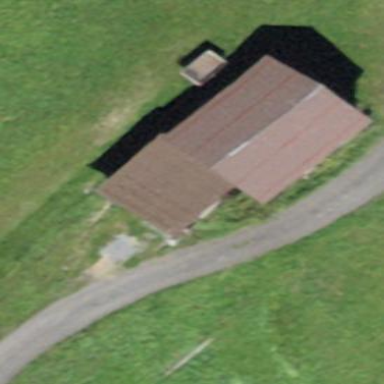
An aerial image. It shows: Building with tiled roof.